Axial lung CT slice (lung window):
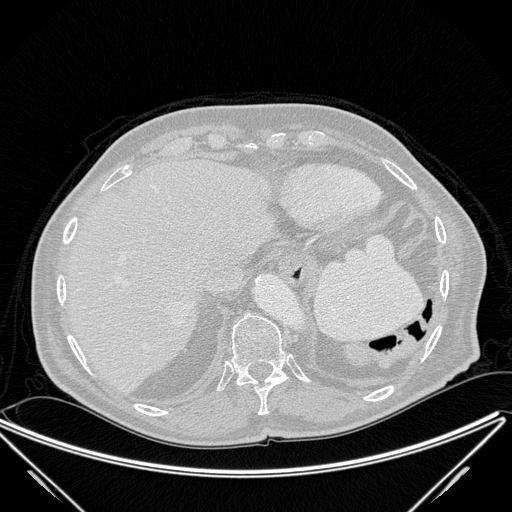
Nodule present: no